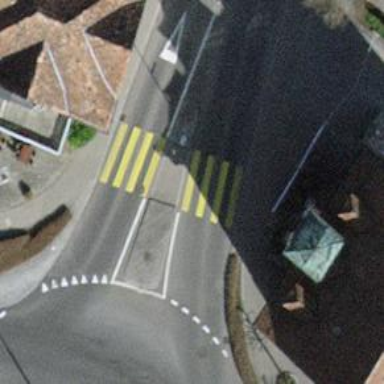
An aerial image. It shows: Uncontrolled zebra crossing on the road.